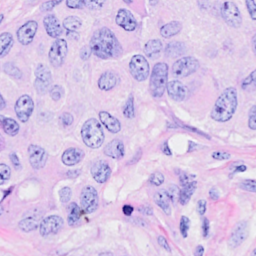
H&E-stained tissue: Breast